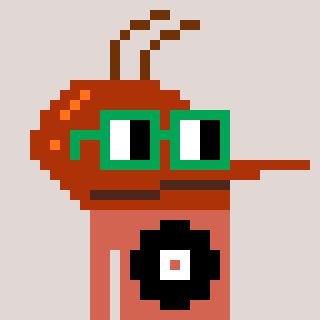
a pixel art character with square green glasses, a mosquito-shaped head and a peachy-colored body on a warm background